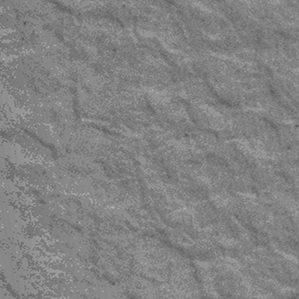
Label: frost